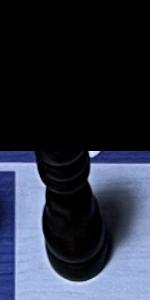
Label: Bishop_Black